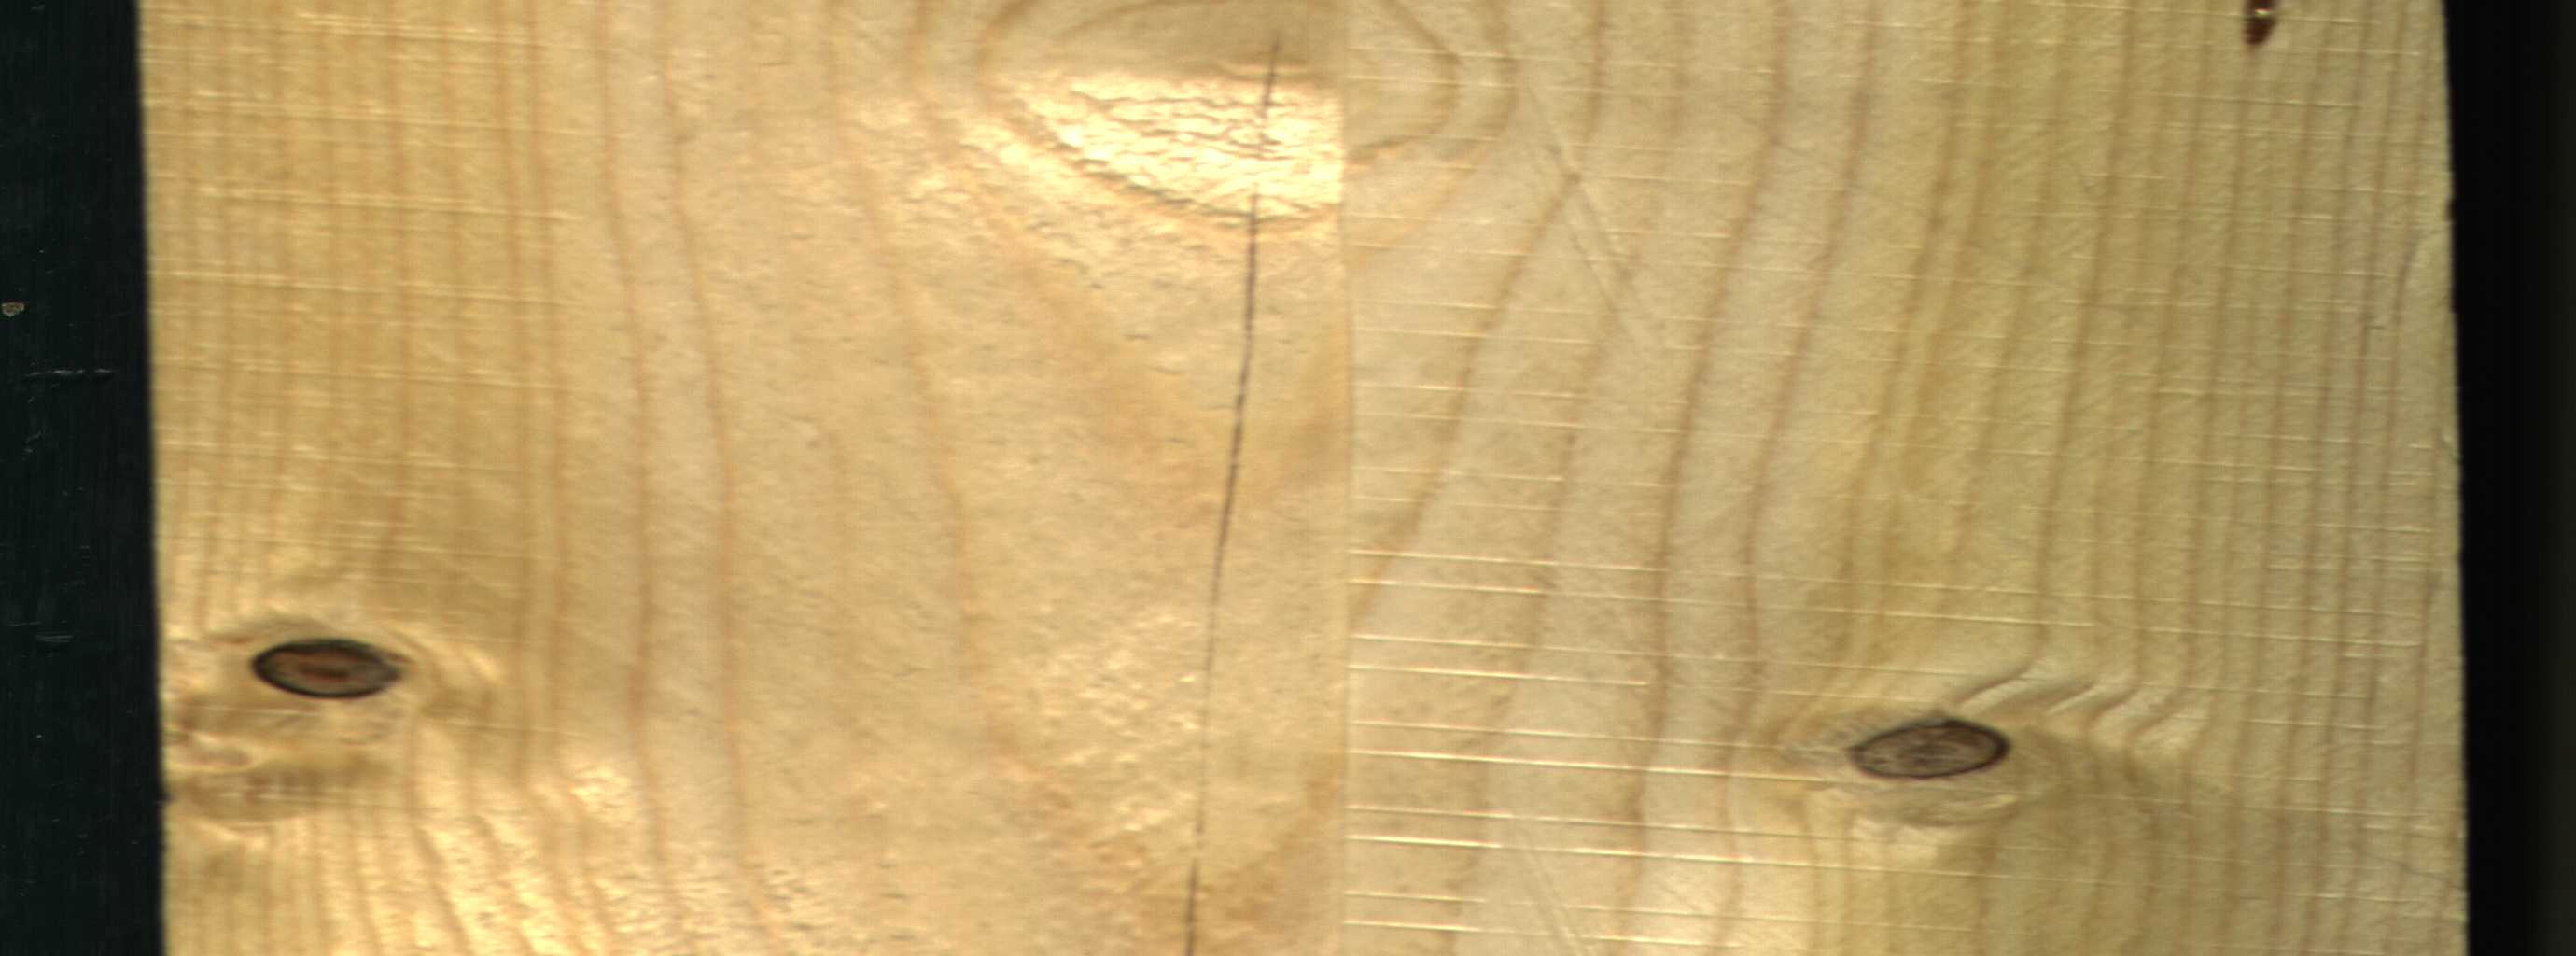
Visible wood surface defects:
resin
Crack
Crack
Crack
Dead_Knot
Dead_Knot